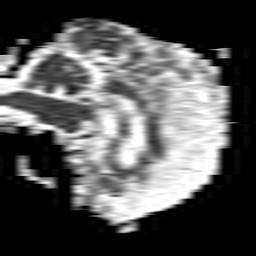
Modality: ADC
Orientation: sagittal
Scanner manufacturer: philips
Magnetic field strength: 1.5 T
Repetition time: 3.659 s
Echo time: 0.06922 s